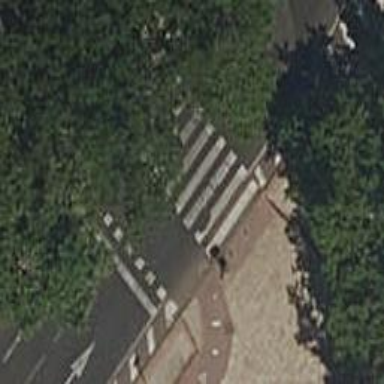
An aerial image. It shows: Road crossing with traffic signals.